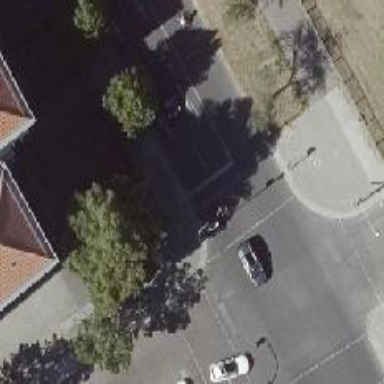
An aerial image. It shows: Road crossing with traffic signals.